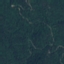
Land use / land cover class: Forest